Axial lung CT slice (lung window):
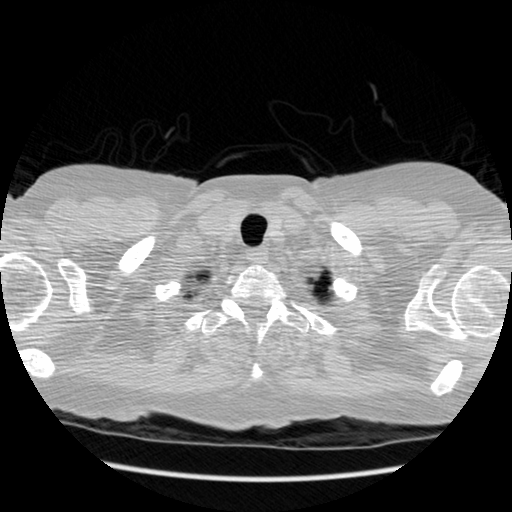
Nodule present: no